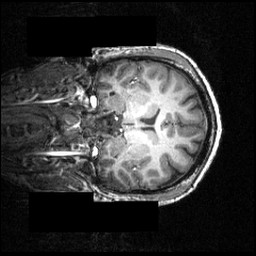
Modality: T1w
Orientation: coronal
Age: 21
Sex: male
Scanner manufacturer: siemens
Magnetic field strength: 3.951 T
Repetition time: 1.5 s
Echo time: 0.00335 s